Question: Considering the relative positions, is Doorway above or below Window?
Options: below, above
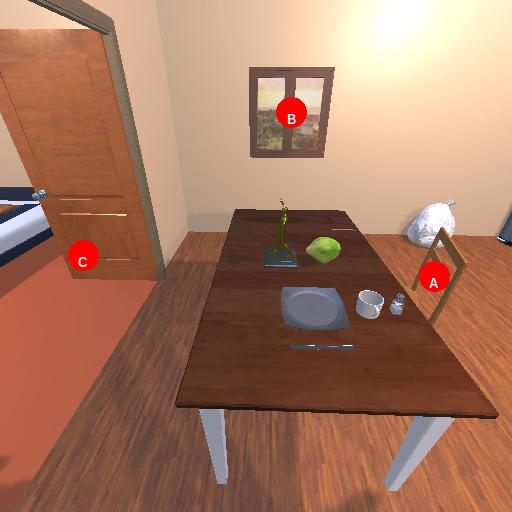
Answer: below